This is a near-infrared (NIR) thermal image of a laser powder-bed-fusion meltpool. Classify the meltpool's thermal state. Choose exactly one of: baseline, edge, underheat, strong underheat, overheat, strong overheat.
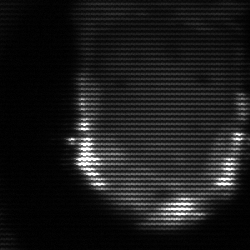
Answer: baseline